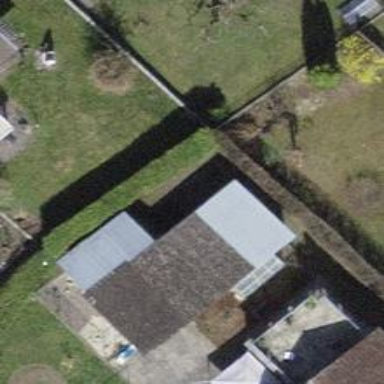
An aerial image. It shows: Building with flat roof.